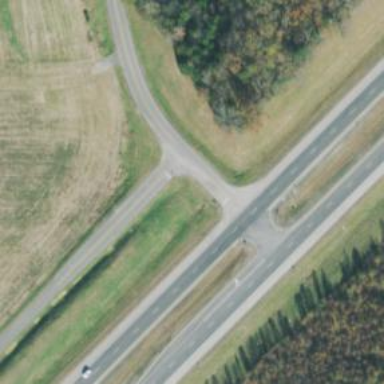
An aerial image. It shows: Trunk highway.